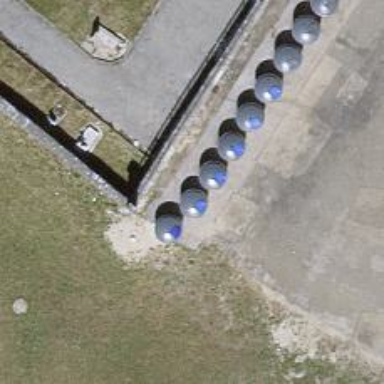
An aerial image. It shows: Recycling container for recycling.